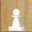
Piece: wP